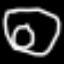
Label: donut